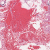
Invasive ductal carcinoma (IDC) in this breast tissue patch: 0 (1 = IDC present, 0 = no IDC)